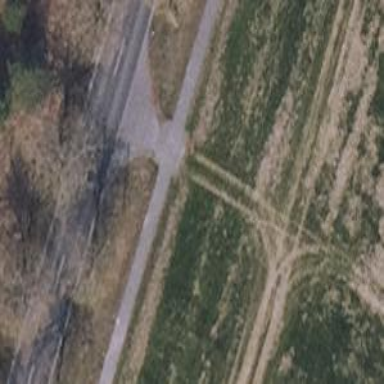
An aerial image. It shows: Asphalt track with grade1 tracktype.